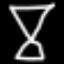
Label: hourglass